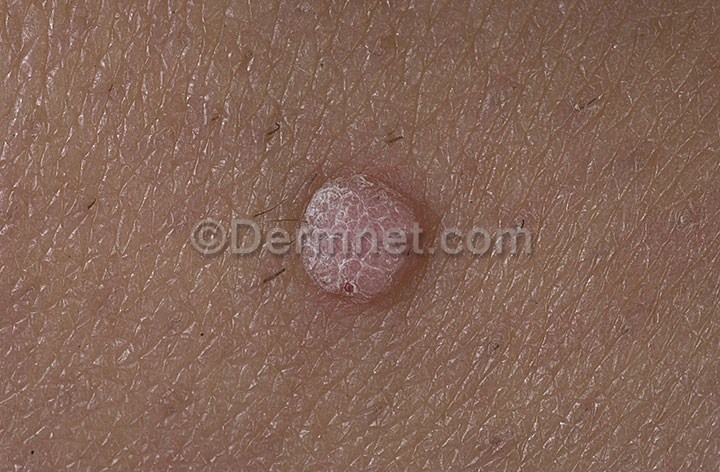
Disease: Warts Molluscum and other Viral Infections